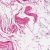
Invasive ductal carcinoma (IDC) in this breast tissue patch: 0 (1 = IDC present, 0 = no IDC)